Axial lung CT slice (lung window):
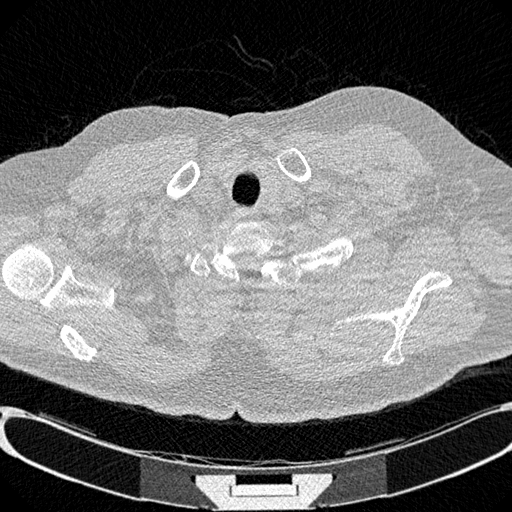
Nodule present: no